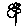
Label: flower